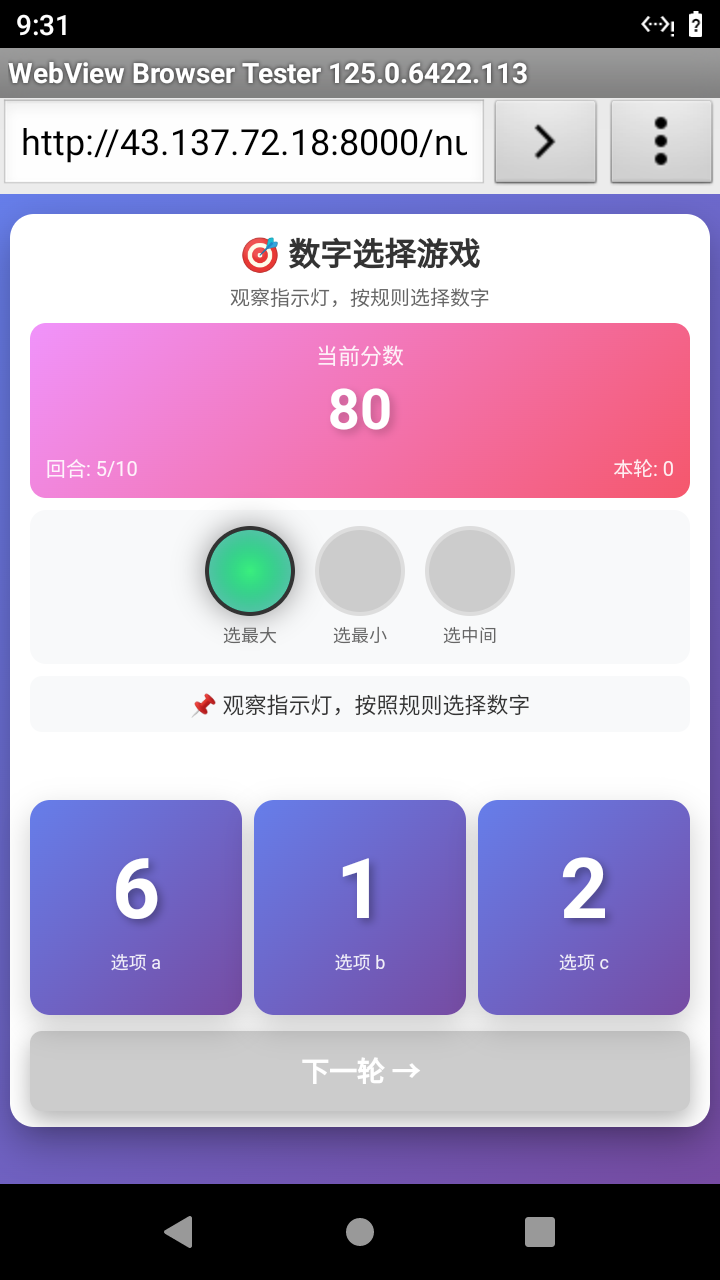

Select the correct number based on the traffic light color.
Answer: 1